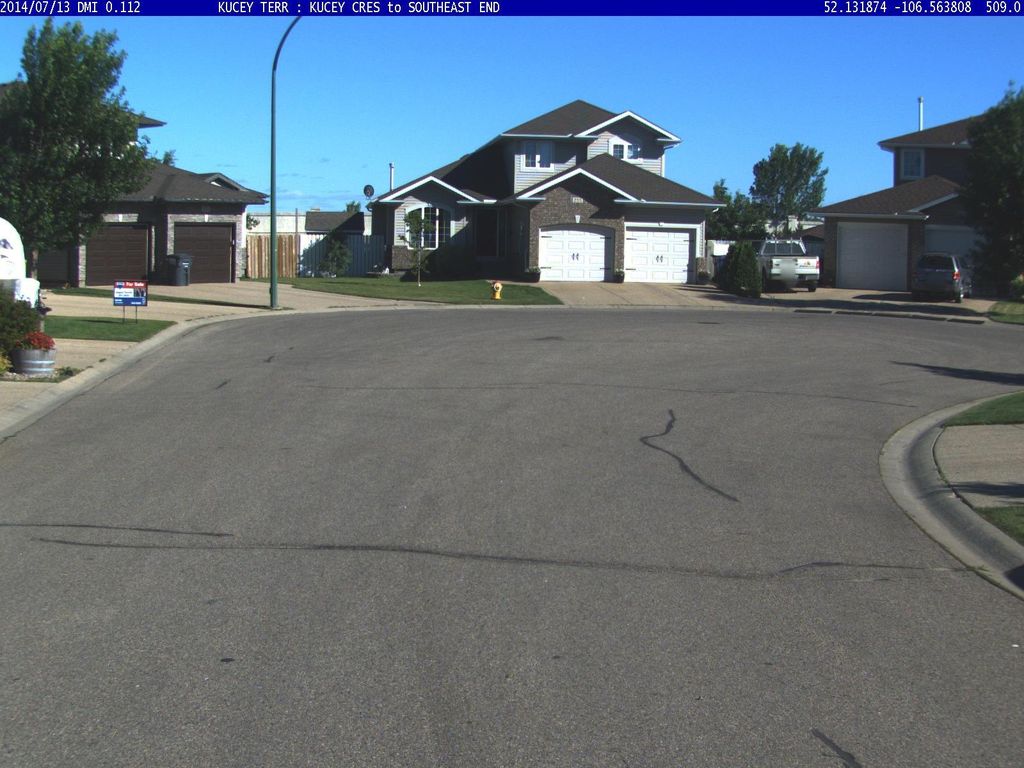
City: saskatoon